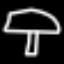
Label: mushroom